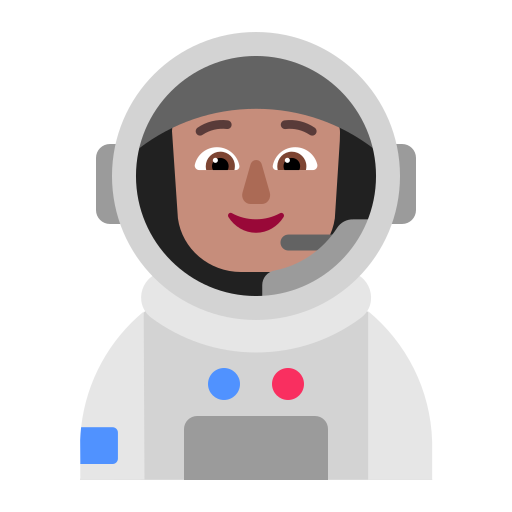
astronaut flat